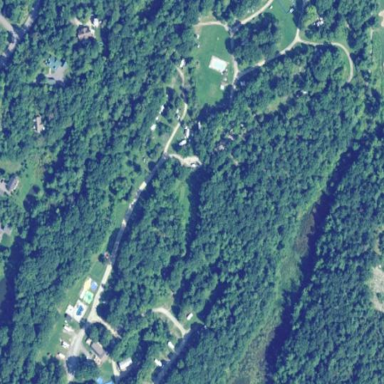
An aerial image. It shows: Campsite designated for tourism.